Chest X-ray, AP view. Patient: 61 years old, sex M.
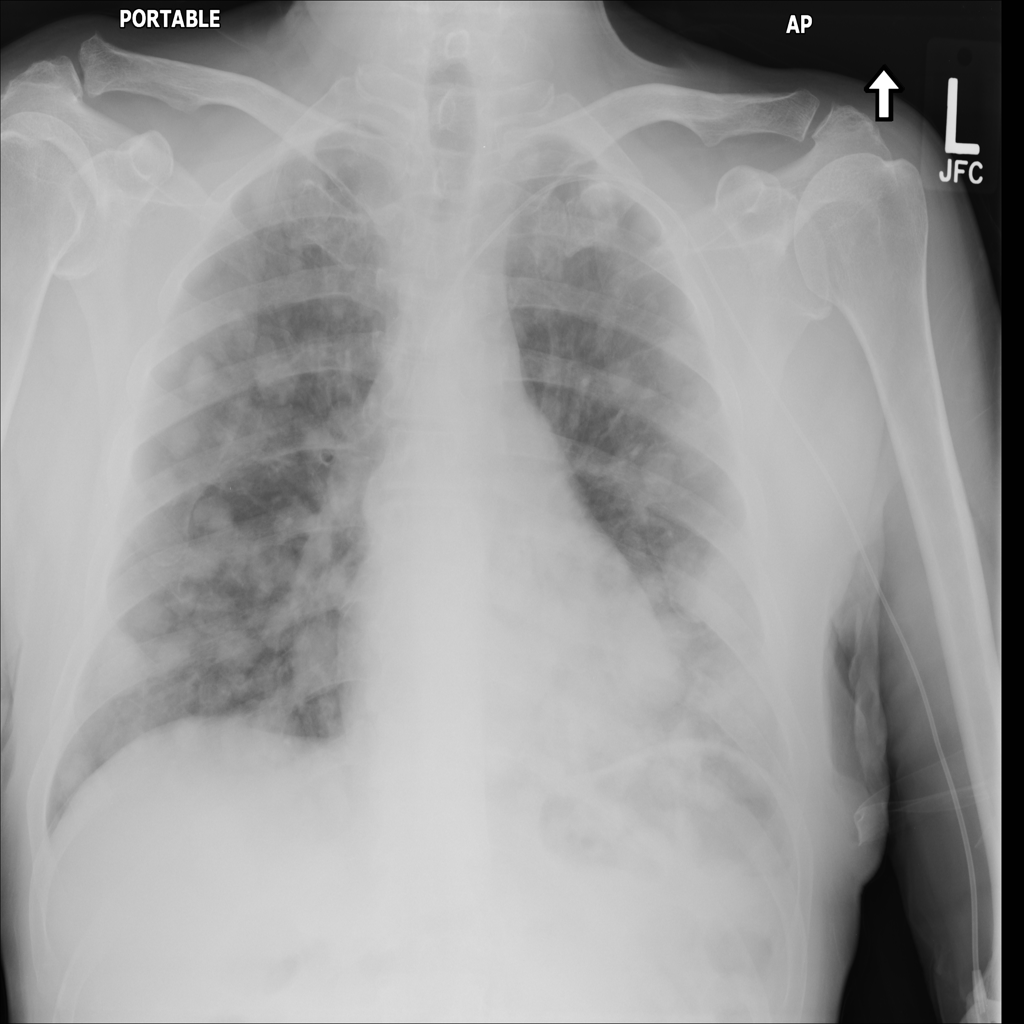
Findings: Mass